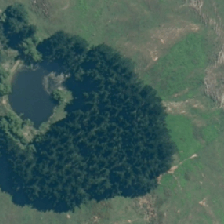
Land cover: indigenous_forest